Question: I'm not sure how to display content in a Panel when the user clicks an item in the TreeView when there are multiple levels of items.

I've seen this everywhere, but not sure where to start. Can someone please point me in the right direction?
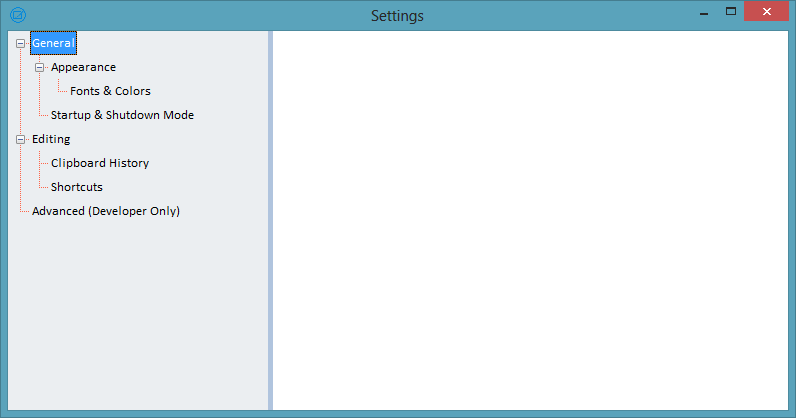
Answer: I figured it out:
'''
private void treeView1_AfterSelect(object sender, TreeViewEventArgs e)
{
switch(e.Node.Text)
{
case "General":
// Do something...
break;
// Etc...
}
}
'''